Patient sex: F
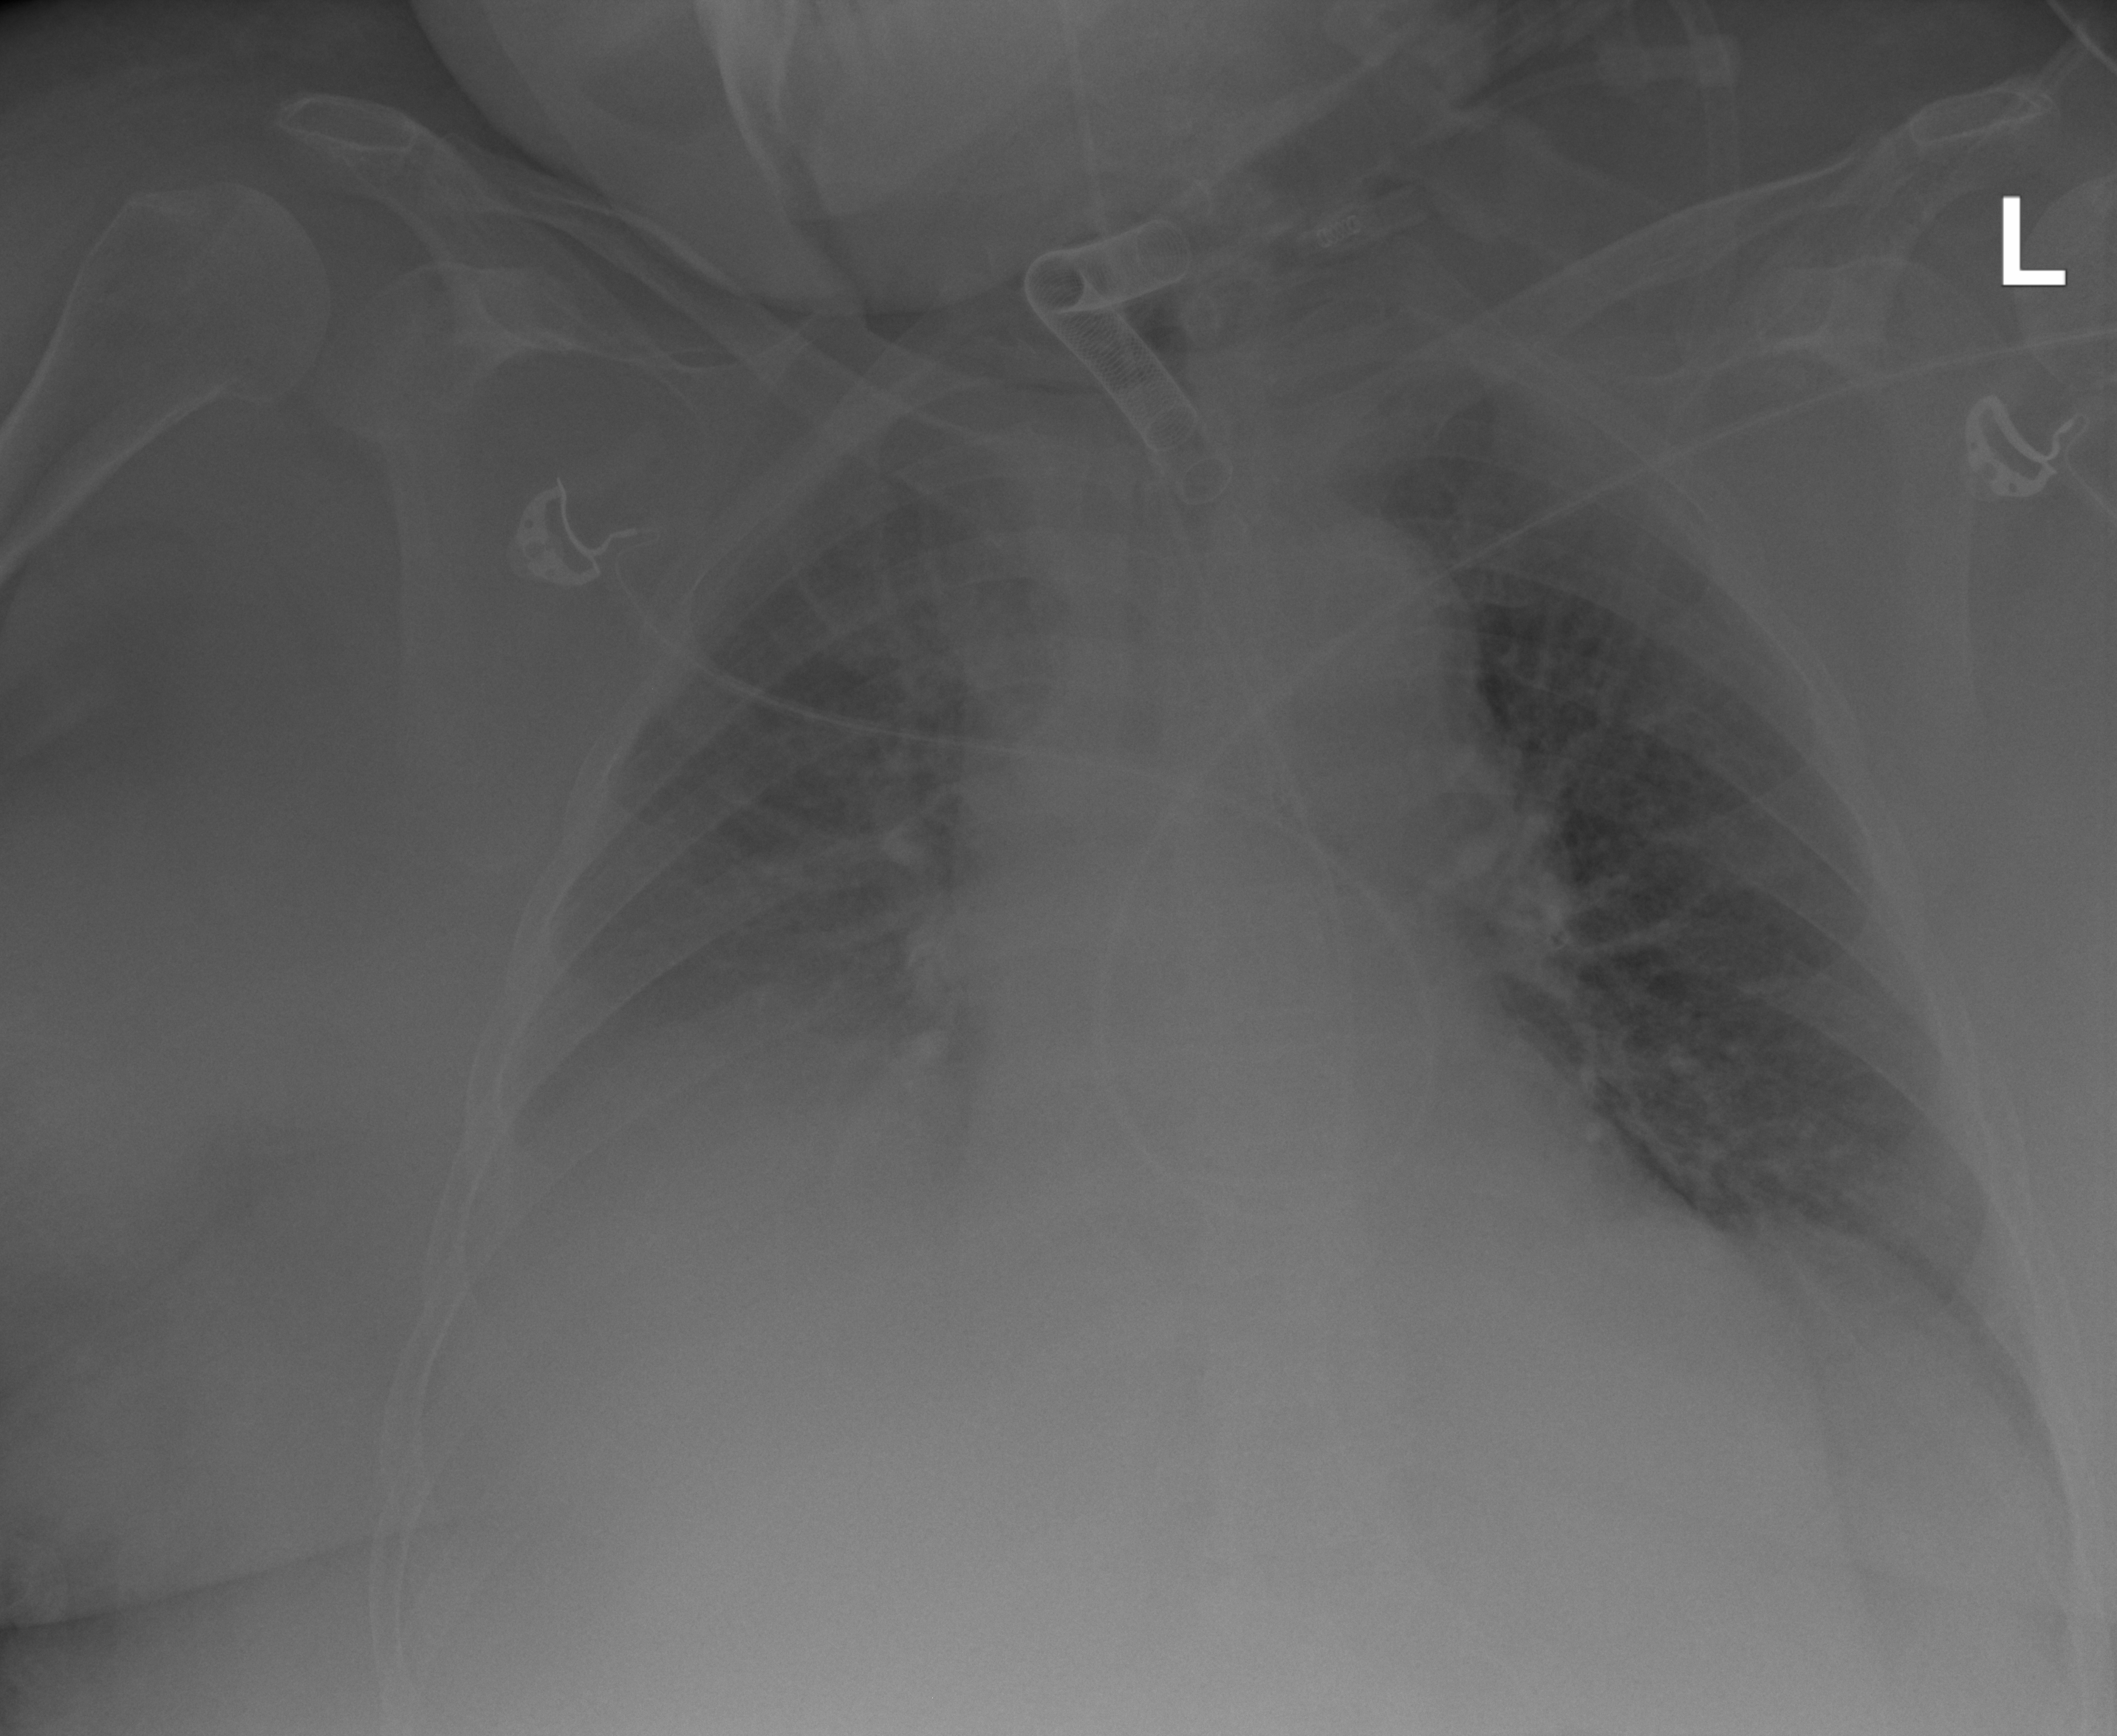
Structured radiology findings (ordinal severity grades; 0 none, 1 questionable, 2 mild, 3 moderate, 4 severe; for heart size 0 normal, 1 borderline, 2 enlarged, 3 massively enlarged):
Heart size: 0
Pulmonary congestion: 0
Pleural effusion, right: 3
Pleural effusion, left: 2
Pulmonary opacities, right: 0
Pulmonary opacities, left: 0
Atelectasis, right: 3
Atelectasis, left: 3